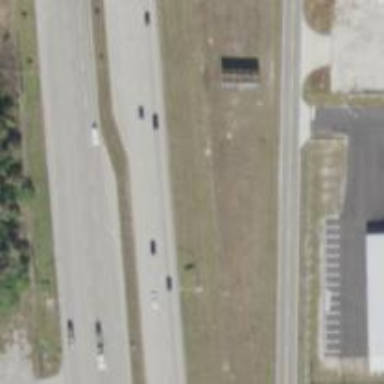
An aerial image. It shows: Asphalt trunk highway.